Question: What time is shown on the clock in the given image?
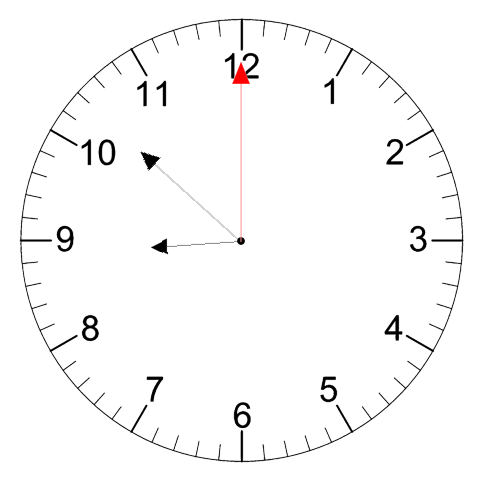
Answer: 08:52:00